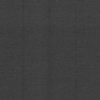
Label: dusty